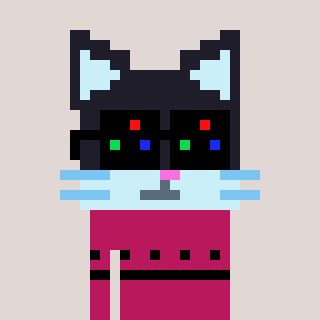
a pixel art character with square black sunglasses, a cat-shaped head and a darkpink-colored body on a warm background